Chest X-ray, AP view. Patient: 43 years old, sex M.
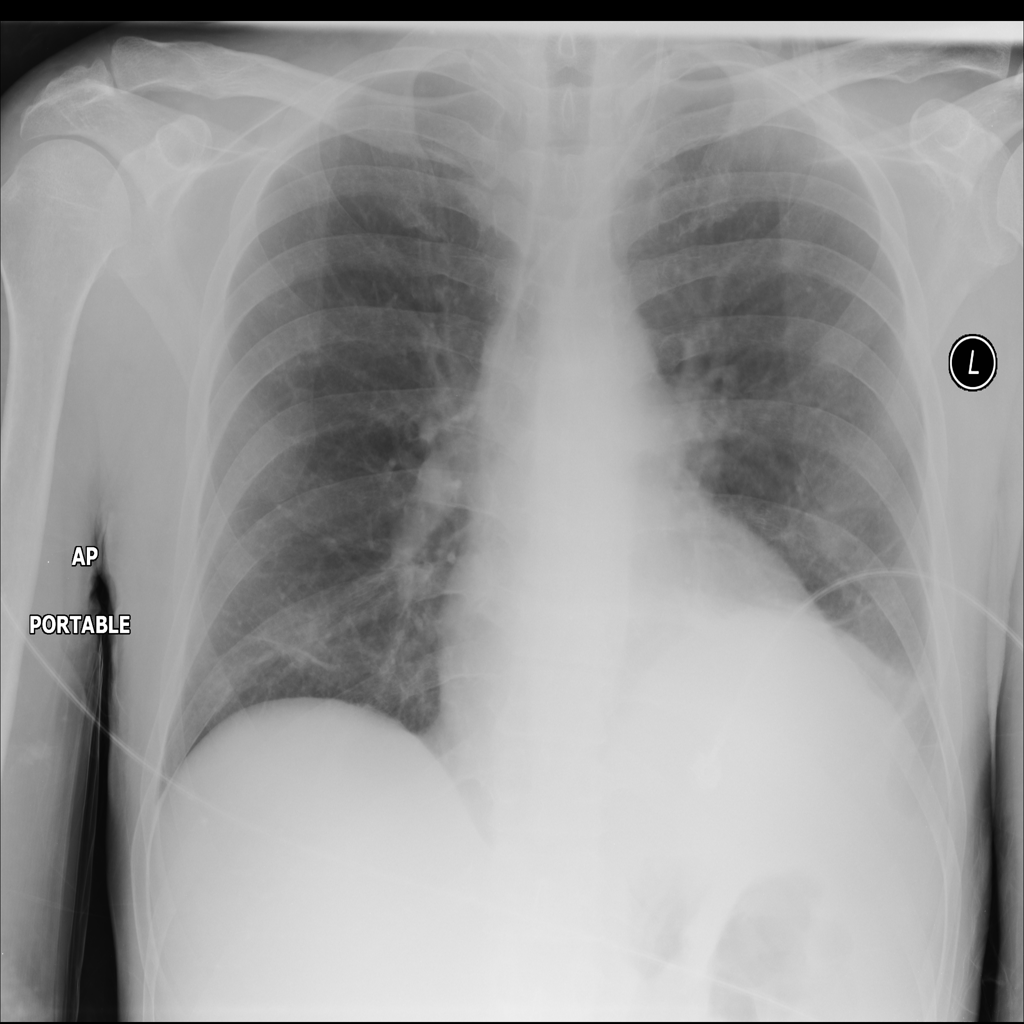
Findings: Atelectasis